【题型】选择题　【知识点】立体几何　【难度】medium
如图，在三棱锥$V-ABC$中，$\angle AVB=\angle BVC=\angle CVA=60^\circ$，$VA=VB=VC$，若三棱锥$V-ABC$的内切球$O$的表面积为$6\pi$，则此三棱锥的体积为( \   \ )

\noindent A. $6\sqrt{3}$ \quad\quad B. $18\sqrt{3}$ \quad\quad C. $6\sqrt{2}$ \quad\quad D. $18\sqrt{2}$
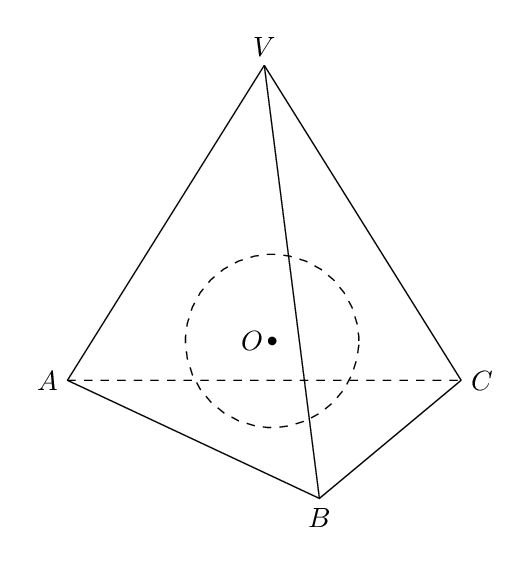
【解答】

\noindent \textbf{【答案】}D

\noindent \textbf{【分析】}连接$VO$，并延长交底面$ABC$于点$E$，连接$AE$，并延长交$BC$于$D$，由于三棱锥是正四面体，因此$E$是底面三角形中心，$D$是$BC$中点，由球表面积求得球半径$OE$，在直角三角形$VAE$中求出正四面体的棱长，然后由体积公式计算.

\noindent \textbf{【详解】}连接$VO$，并延长交底面$ABC$于点$E$，连接$AE$，并延长交$BC$于$D$，

\noindent $\because$ 在三棱锥$V-ABC$中，$\angle AVB=\angle BVC=\angle CVA=60^\circ$，$VA=VB=VC$，

\noindent $\therefore$ 三棱锥$V-ABC$是正四面体，$\therefore E$是$\triangle ABC$的中心，$\therefore VE\perp$平面$ABC$，

\noindent $\because$ 三棱锥$V-ABC$的内切球$O$的表面积为$6\pi$，

\noindent $\therefore 4\pi r^2=6\pi$，解得球$O$的半径$r=OE=\dfrac{\sqrt{6}}{2}$，

\noindent 设$AB=a$，则$AE=\dfrac{2}{3}AD=\dfrac{2}{3}\sqrt{a^2-\left(\dfrac{a}{2}\right)^2}=\dfrac{\sqrt{3}a}{3}$，$VE=\sqrt{a^2-\left(\dfrac{\sqrt{3}a}{3}\right)^2}=\dfrac{\sqrt{6}}{3}a$，

\noindent $\therefore AO=VO=\dfrac{\sqrt{6}}{3}a-\dfrac{\sqrt{6}}{2}$，

\noindent $\because OE\perp AE$，$\therefore AE^2+OE^2=AO^2$，$\therefore \left(\dfrac{\sqrt{3}a}{3}\right)^2+\left(\dfrac{\sqrt{6}}{2}\right)^2=\left(\dfrac{\sqrt{6}}{3}a-\dfrac{\sqrt{6}}{2}\right)^2$，

\noindent 解得$a=6$，$\therefore VE=\dfrac{\sqrt{6}}{3}\times 6=2\sqrt{6}$，

\noindent $\therefore$ 此三棱锥的体积为$V=\dfrac{1}{3}S_{\triangle ABC}\cdot VE=\dfrac{1}{3}\times\dfrac{1}{2}\times 6\times 6\times\sin60^\circ\times 2\sqrt{6}=18\sqrt{2}$.

\noindent 故选：D.

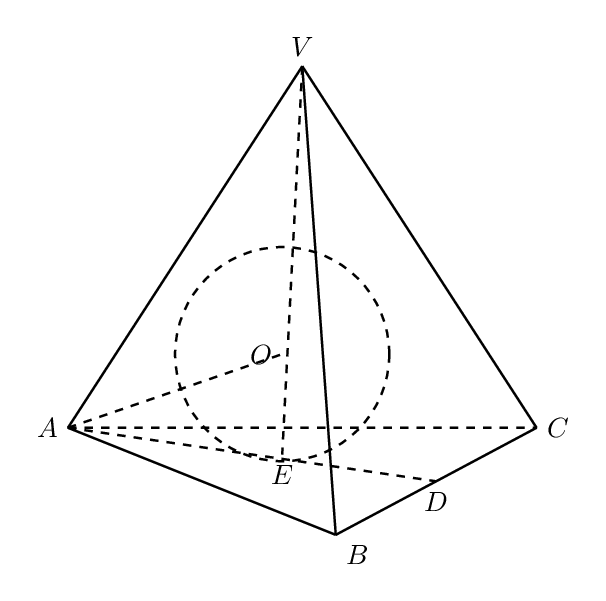